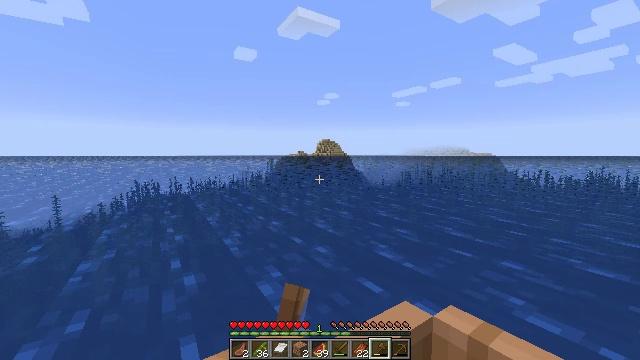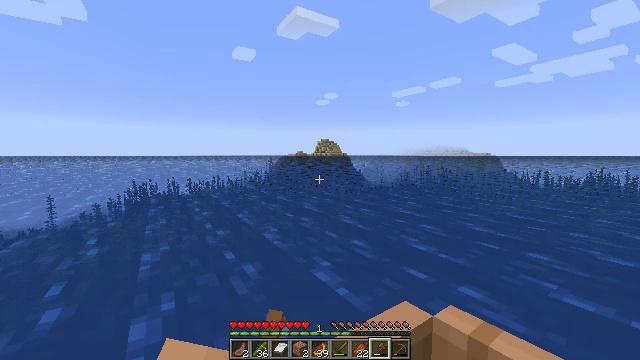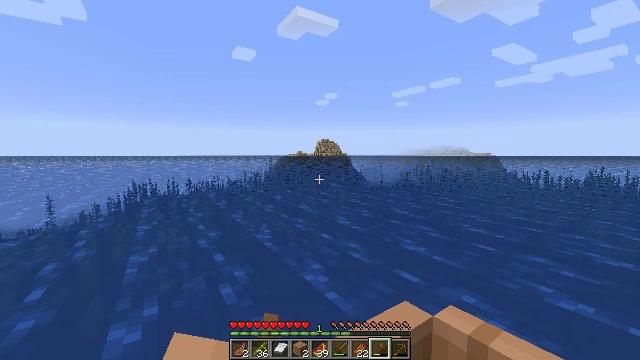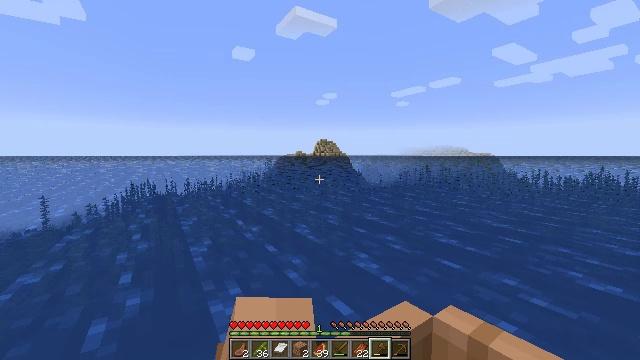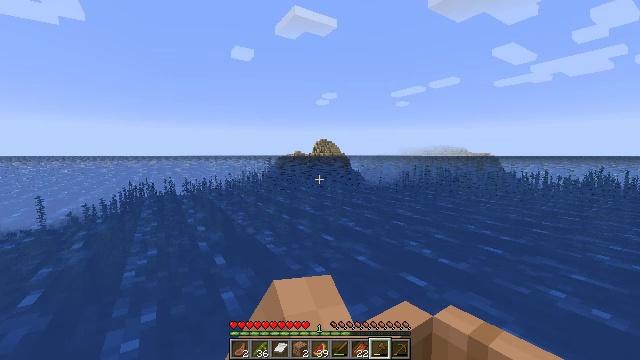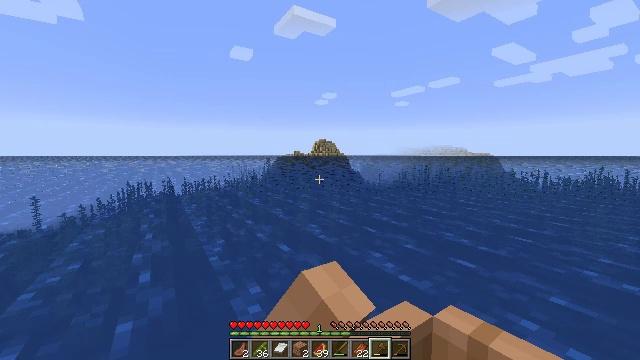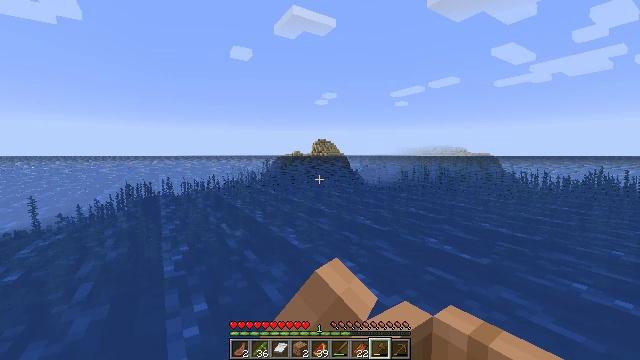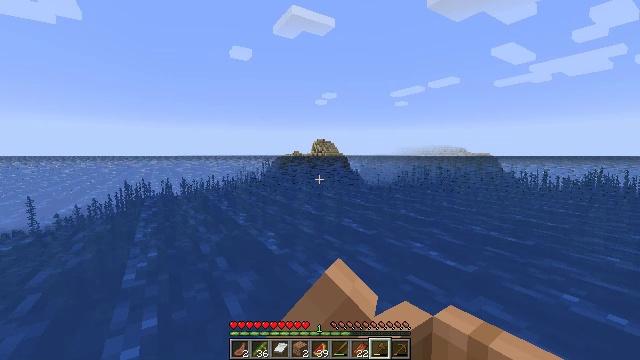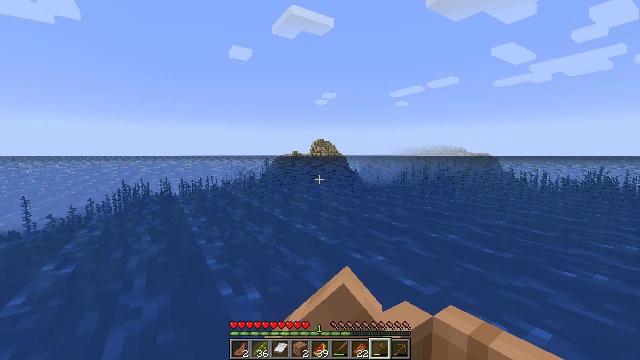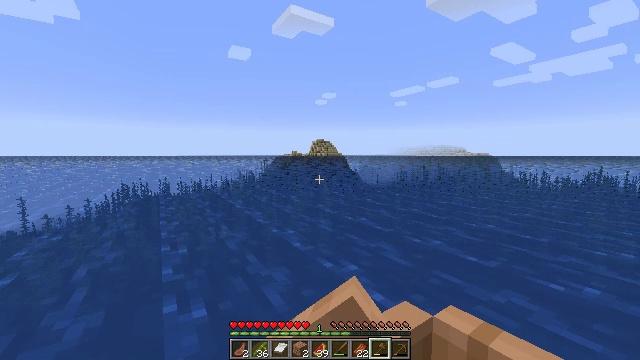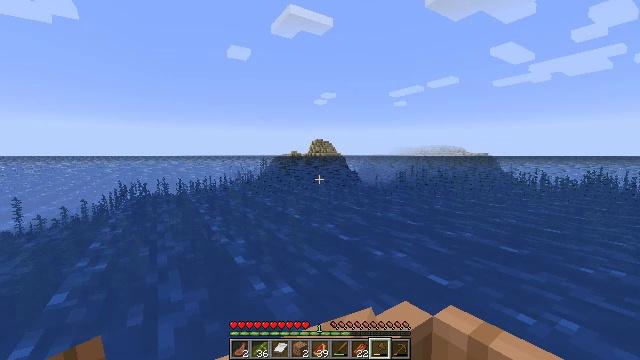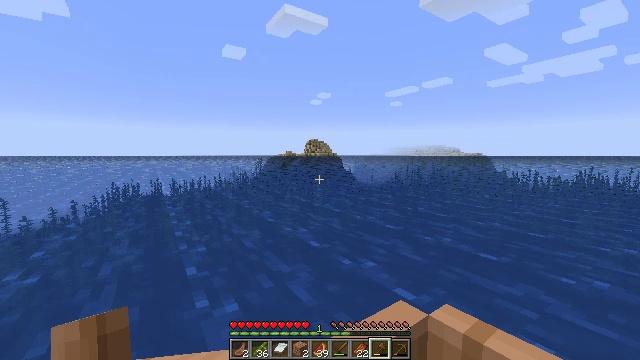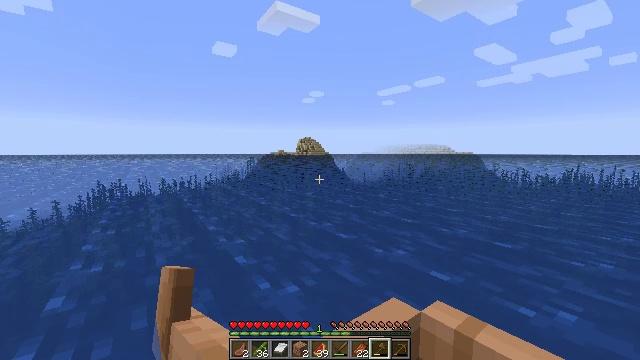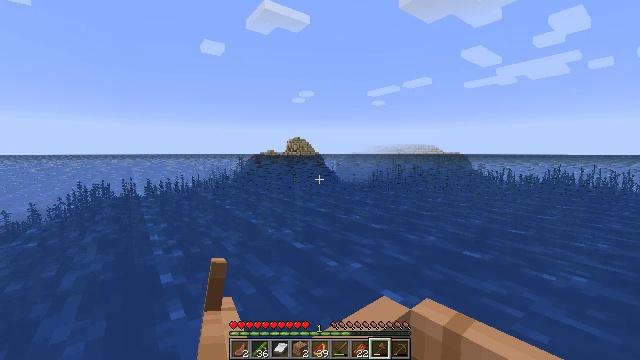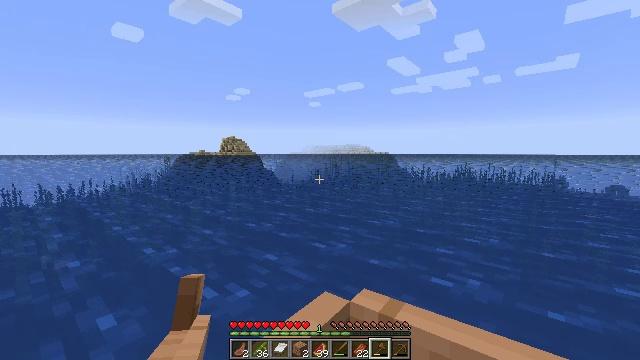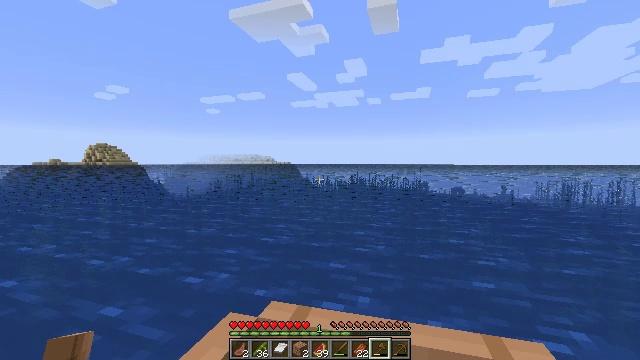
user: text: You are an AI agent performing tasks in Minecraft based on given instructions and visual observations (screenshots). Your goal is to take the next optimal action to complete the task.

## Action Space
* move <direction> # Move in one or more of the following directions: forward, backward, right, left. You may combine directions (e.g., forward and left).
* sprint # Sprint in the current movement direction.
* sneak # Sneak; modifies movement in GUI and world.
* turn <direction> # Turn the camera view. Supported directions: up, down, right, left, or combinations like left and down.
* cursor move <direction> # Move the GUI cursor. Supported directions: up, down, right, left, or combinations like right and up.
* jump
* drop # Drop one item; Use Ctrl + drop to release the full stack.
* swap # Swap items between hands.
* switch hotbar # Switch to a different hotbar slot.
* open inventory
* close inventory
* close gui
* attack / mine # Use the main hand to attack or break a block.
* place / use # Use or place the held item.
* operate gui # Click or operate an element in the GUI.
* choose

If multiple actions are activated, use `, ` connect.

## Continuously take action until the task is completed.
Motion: motion action
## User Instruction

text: Break the kelp plant in the ocean.
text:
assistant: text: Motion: move forward
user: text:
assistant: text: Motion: move forward
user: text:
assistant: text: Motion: move forward
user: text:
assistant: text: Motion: move forward
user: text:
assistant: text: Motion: move forward
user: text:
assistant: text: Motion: move forward
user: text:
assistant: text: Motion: move forward
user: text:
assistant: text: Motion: move forward
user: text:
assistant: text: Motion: move forward
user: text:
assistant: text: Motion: move forward
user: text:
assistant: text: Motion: move forward
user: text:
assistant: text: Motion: move forward, turn right
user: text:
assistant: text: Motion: move forward, turn right
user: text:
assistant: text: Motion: move forward, turn right
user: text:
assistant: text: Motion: move forward, turn right and up
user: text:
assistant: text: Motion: move forward, turn right
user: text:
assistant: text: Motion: move forward
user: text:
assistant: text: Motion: move forward
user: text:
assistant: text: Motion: move forward
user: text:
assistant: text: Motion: move forward
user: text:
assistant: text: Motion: move forward
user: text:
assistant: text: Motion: move forward
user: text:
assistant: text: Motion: move forward
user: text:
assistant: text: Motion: move forward
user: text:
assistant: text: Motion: move forward
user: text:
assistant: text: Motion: move forward
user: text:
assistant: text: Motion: move forward
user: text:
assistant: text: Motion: move forward
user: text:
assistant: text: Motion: move forward
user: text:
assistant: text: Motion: move forward